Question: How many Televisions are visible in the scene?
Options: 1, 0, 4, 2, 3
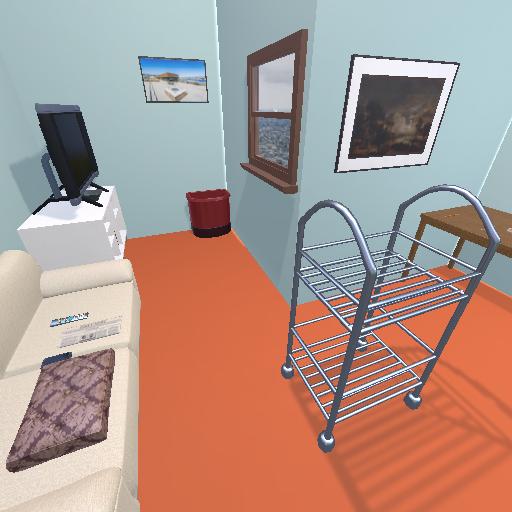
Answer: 1